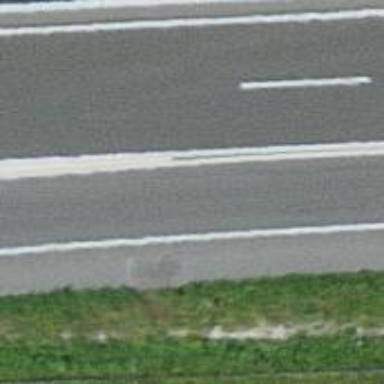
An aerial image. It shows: Motorway link.